Question: I've edited a Bootstrap Wordpress theme to display featured images randomly when refreshed on the front page. But now on every other line the images are displaying huge gaps instead of images -

<URL>.
What have I done wrong, and how do I get rid of these gaps? I used this code in index.php to display the images randomly -
'''
<?php /* Start the Loop */ ?>
*<?php query_posts($query_string . '&orderby=rand') ?>*
<?php while ( have_posts() ) : the_post(); ?>
'''
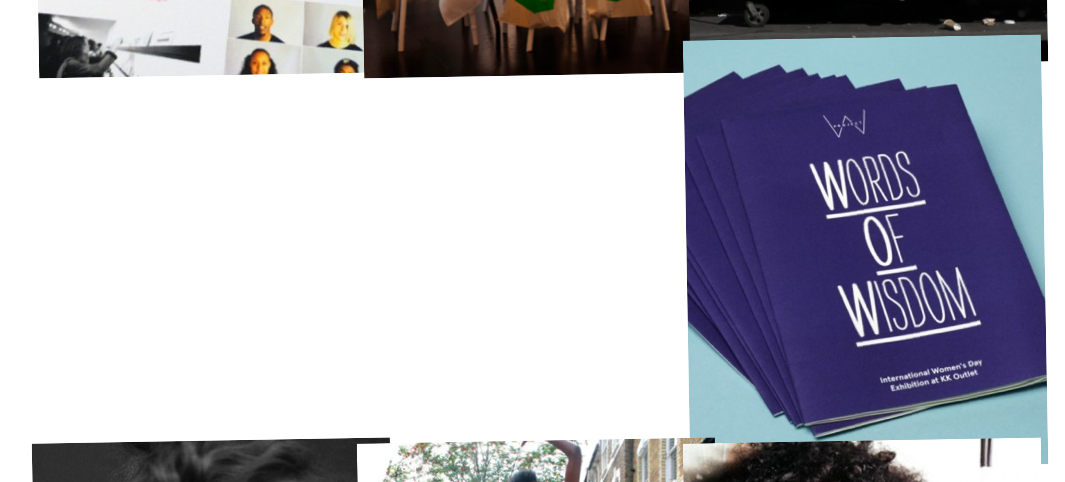
Answer: The source of the problem is that the images aren't all the same height. In the row right at the top of the screen grab you've pasted, the image on the right isn't as tall as the other two. So the browser thinks there's space for content underneath it. It adds an image there, and tries to float it left. It stops when it bumps up against something - the image in the second column in the row above. Then it stops. And the next image gets put underneath it. It's just the way 'float' works in CSS.
So you have two options. Either crop all your images (or their containers, say the 'article's) to the same height, or use a jQuery library like masonry to lay out your images.
See <URL> for a related problem and more discussion.